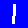
Digit: 1